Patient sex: F
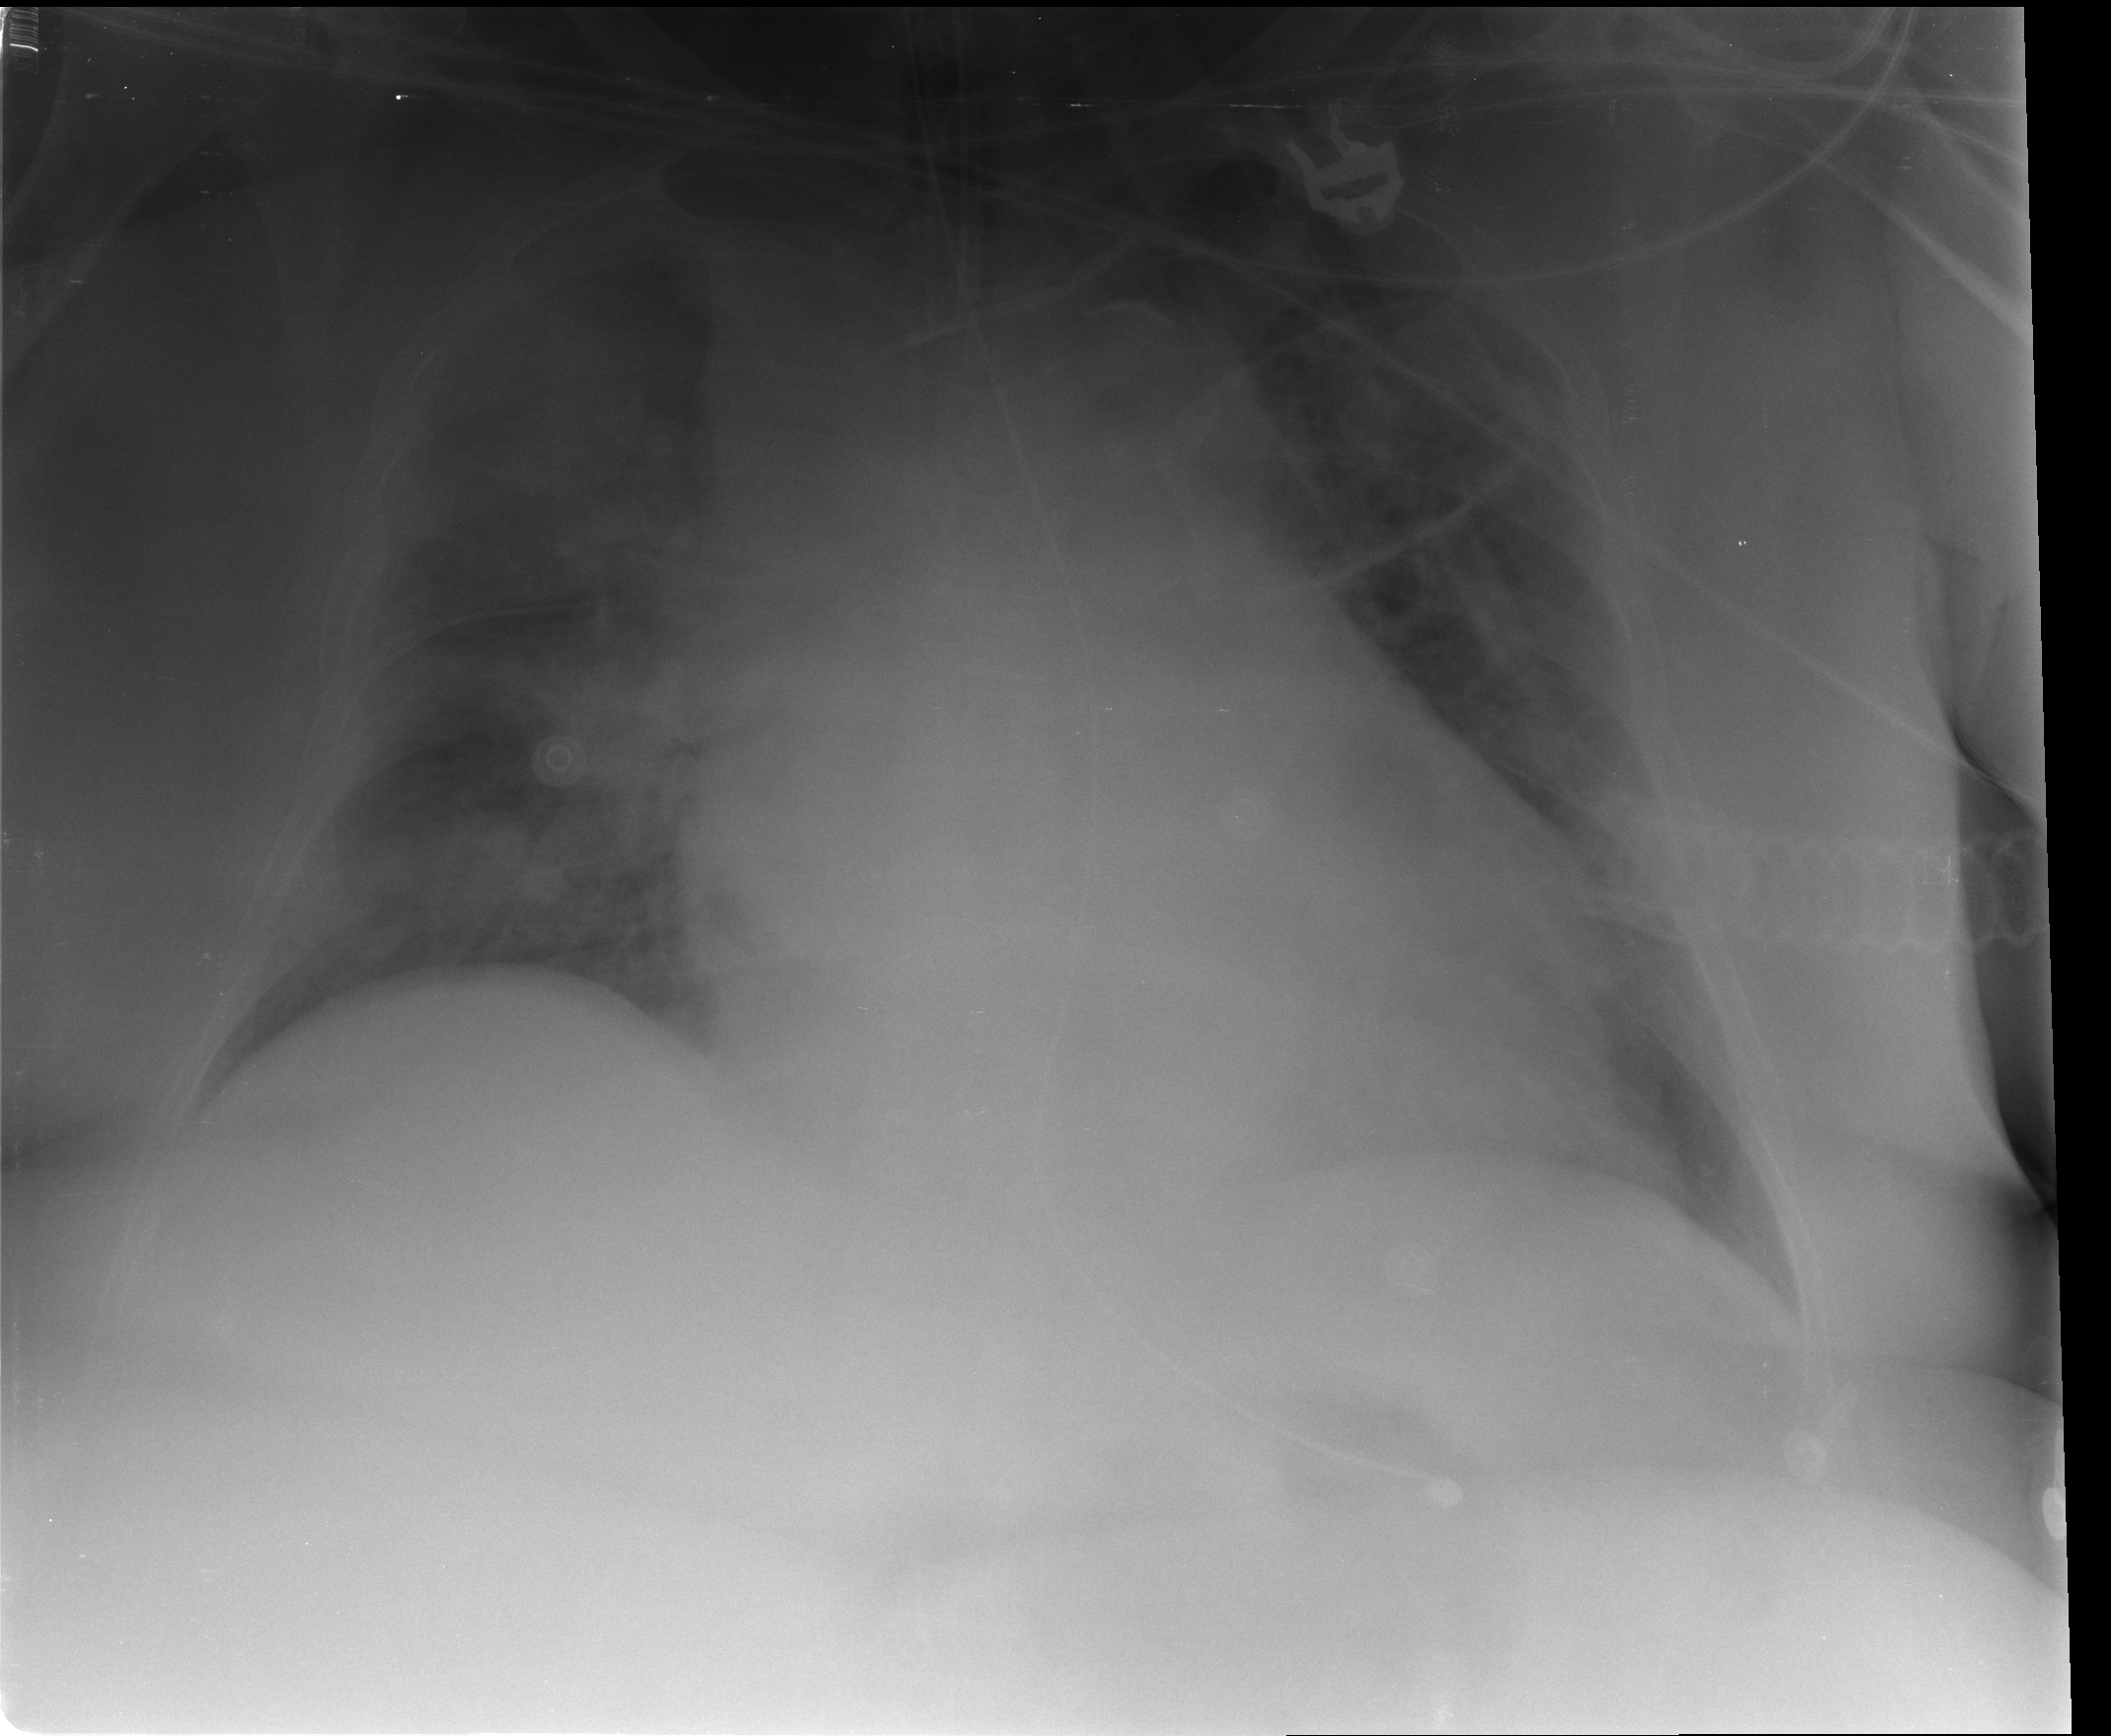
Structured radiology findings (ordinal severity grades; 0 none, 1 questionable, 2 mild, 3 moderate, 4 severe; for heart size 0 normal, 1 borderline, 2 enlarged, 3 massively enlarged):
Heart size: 2
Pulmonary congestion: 2
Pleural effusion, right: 0
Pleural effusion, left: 0
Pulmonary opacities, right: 2
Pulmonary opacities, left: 0
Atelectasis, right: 3
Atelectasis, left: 0